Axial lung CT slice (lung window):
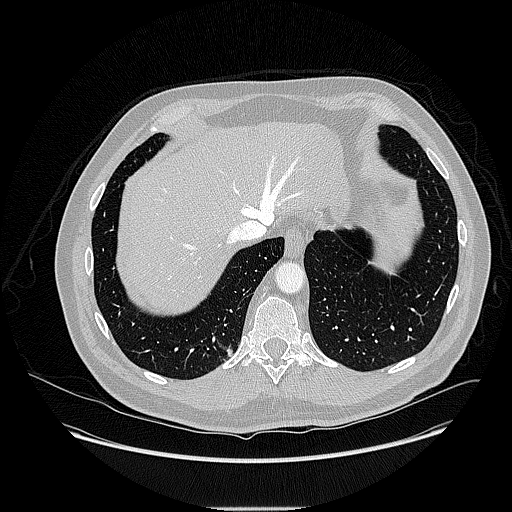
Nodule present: no